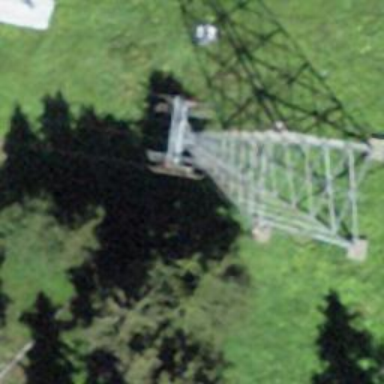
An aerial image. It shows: Pylon for aerialway.